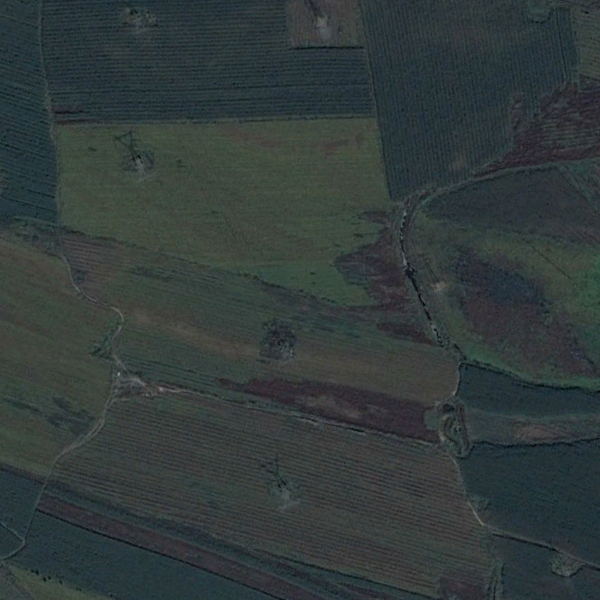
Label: Farmland